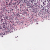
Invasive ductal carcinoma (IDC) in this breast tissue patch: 1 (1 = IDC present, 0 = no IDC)